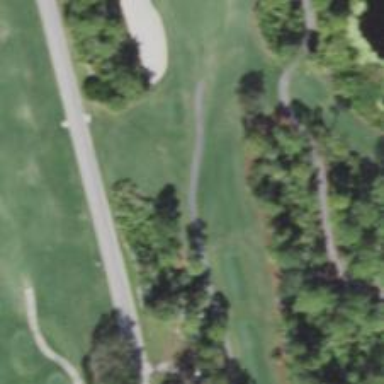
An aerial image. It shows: Path for both roads and golfers.